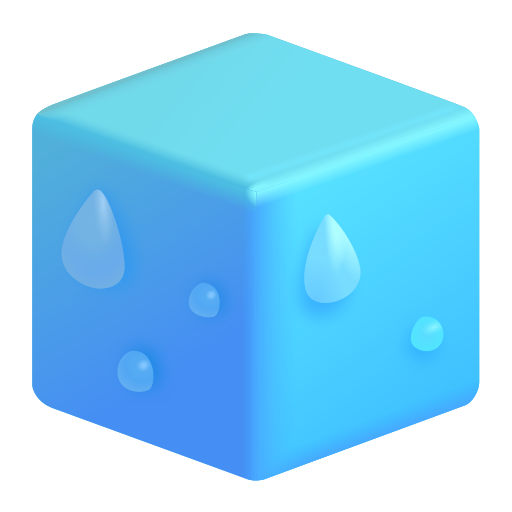
ice color